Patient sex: M
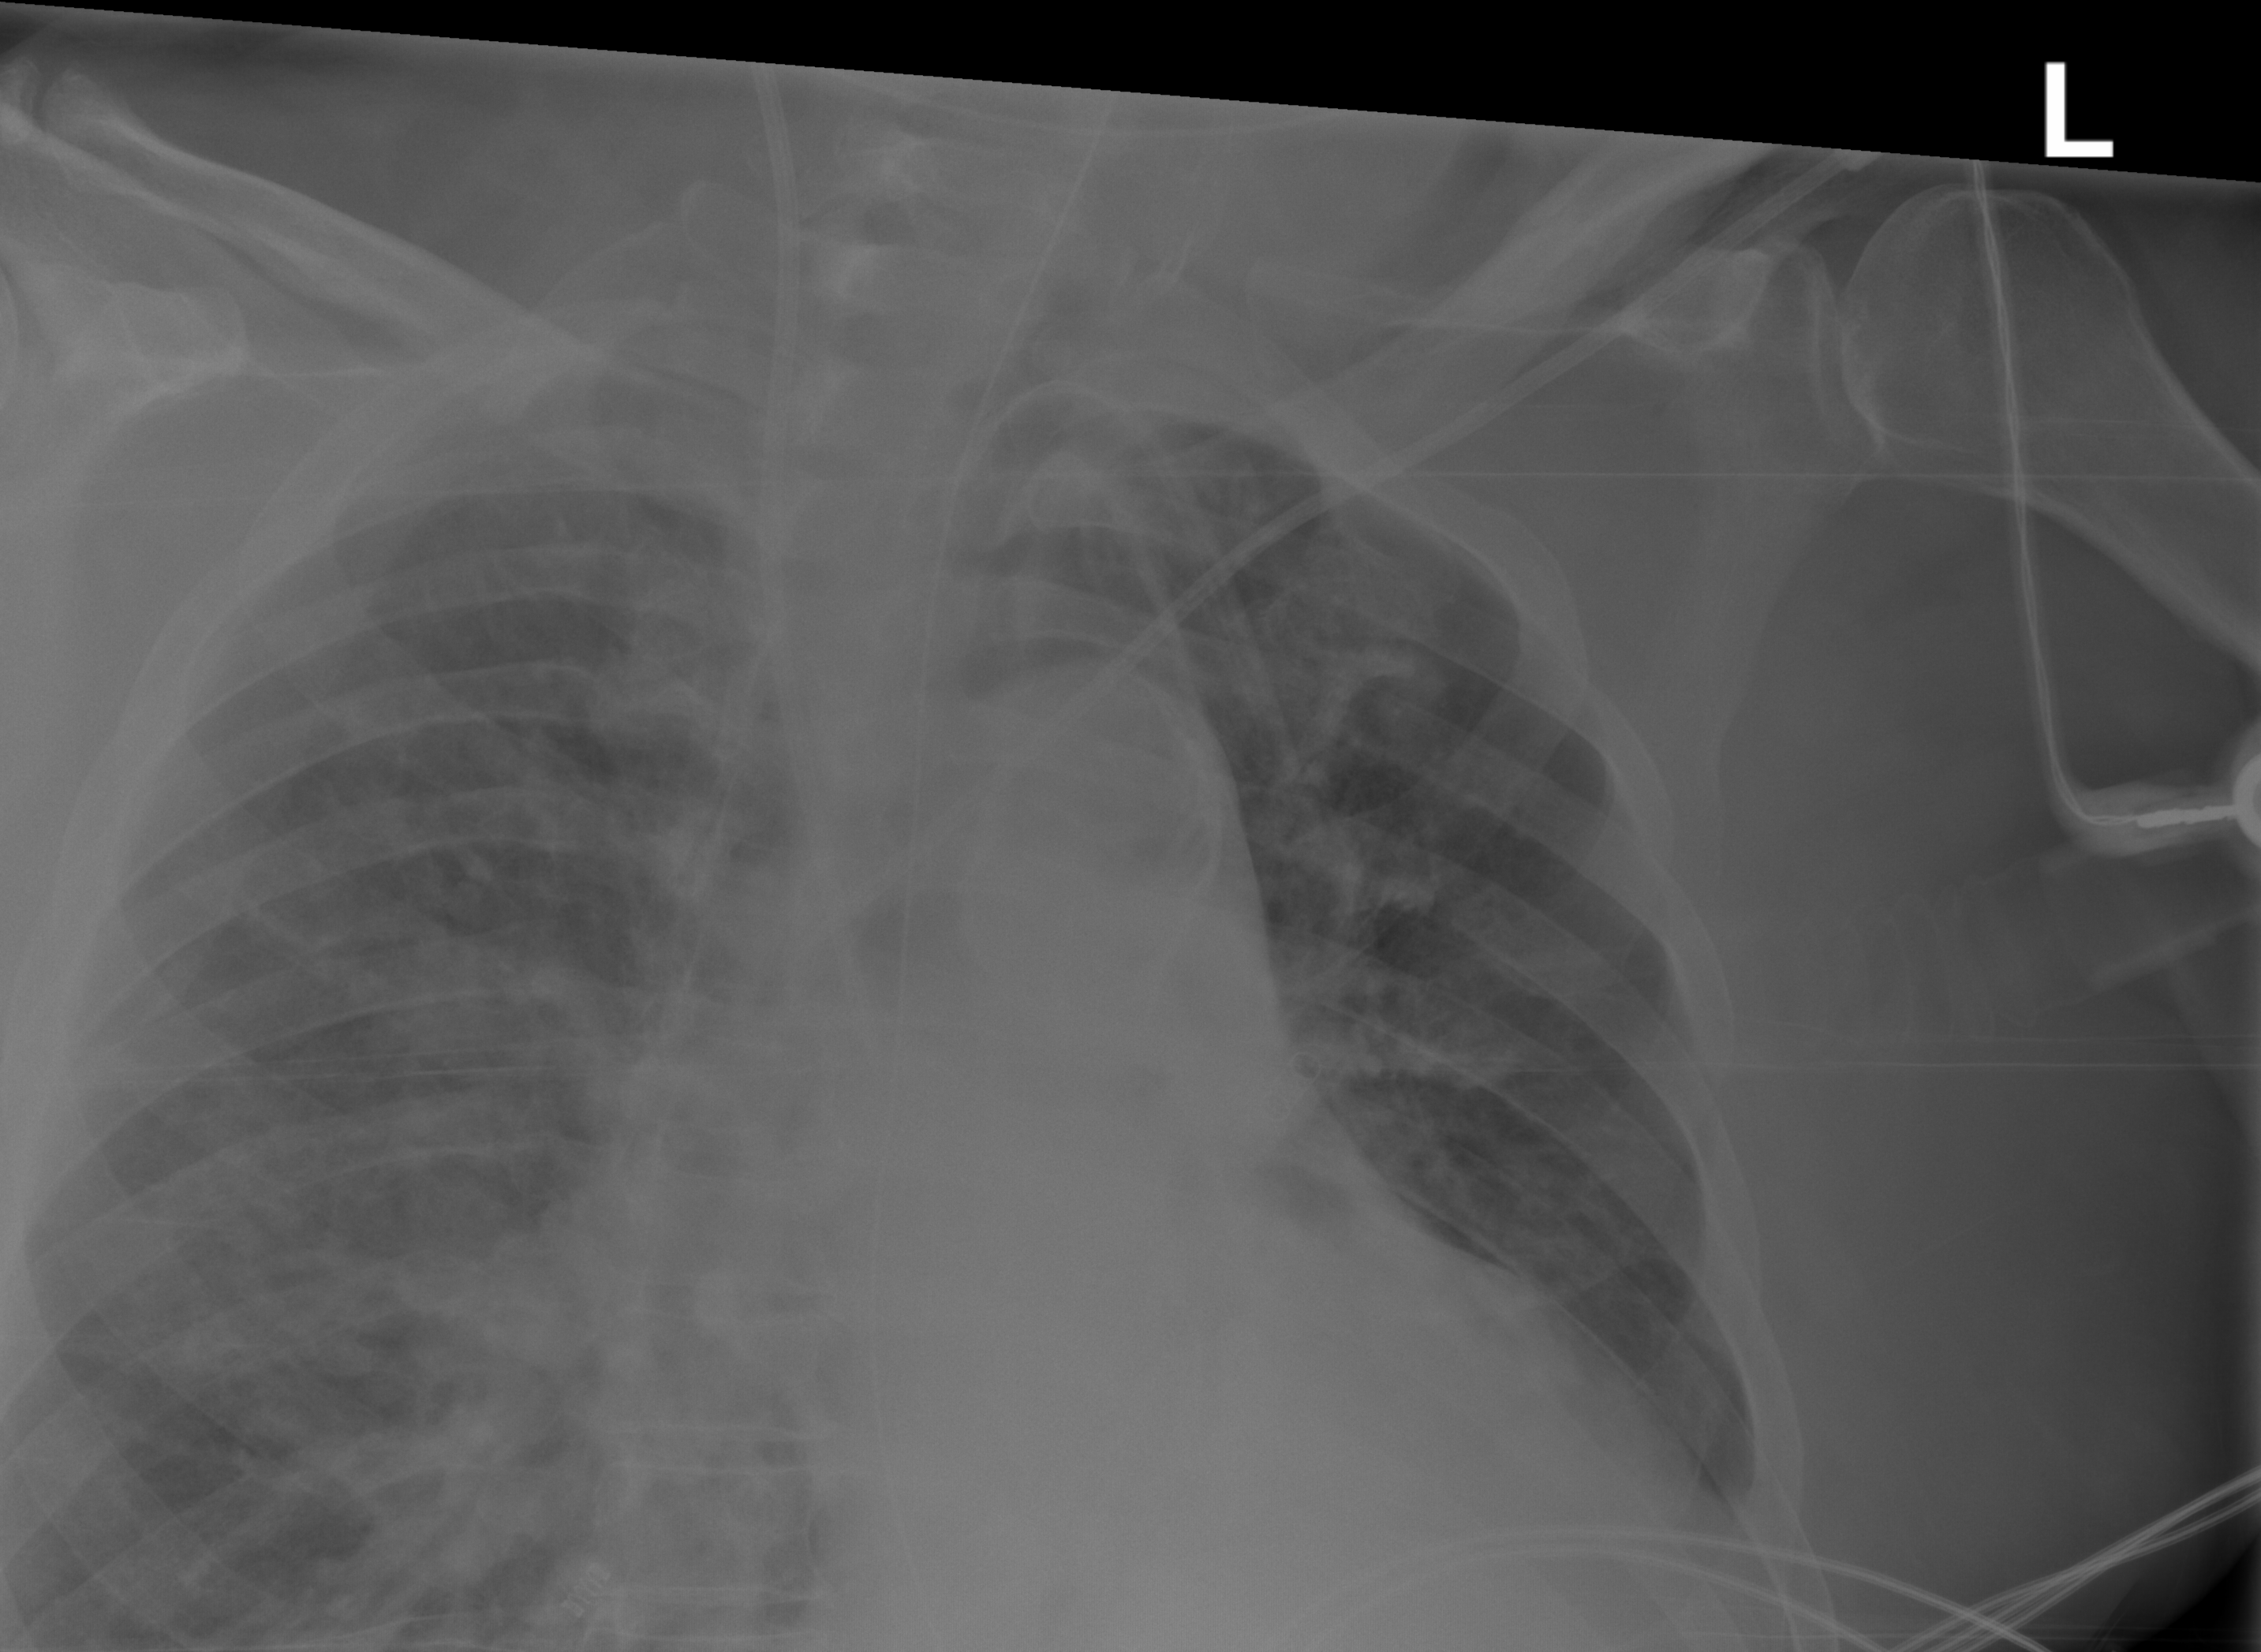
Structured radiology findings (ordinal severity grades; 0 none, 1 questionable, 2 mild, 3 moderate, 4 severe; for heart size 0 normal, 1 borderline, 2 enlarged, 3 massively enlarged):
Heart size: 2
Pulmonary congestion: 0
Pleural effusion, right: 0
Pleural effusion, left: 0
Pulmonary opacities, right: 2
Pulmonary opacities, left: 2
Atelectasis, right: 0
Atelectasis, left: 0